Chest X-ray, AP view. Patient: 43 years old, sex M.
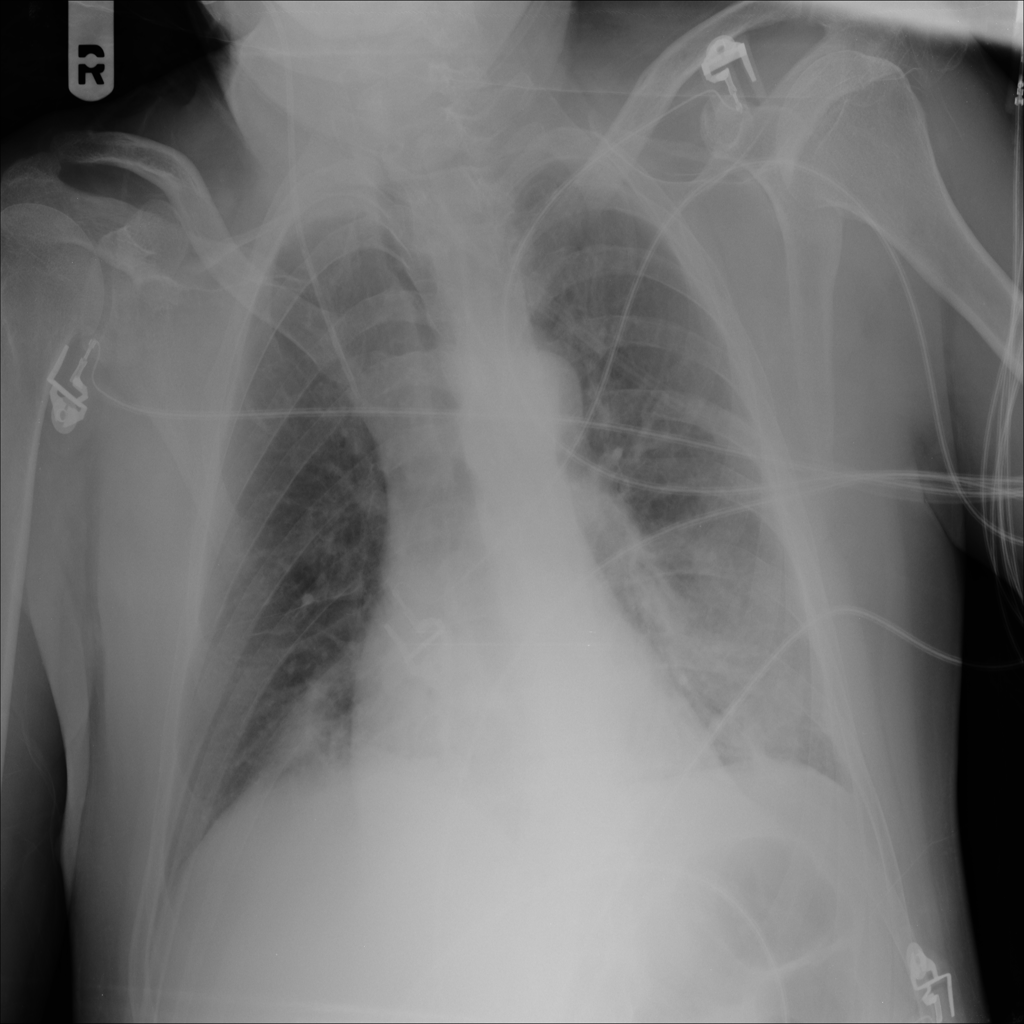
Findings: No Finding